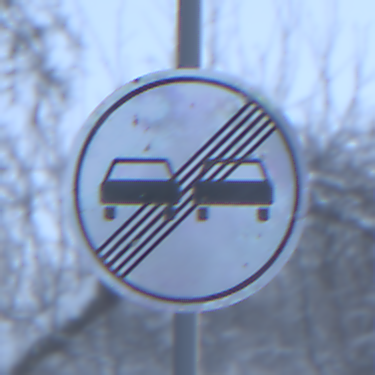
Verkehrszeichen: EndeUeberholverbot
Umgebung: Outdoor, Nature
Tageszeit: Midday
Wetter: Overcast
Licht: Natural
Jahreszeit: Winter
Kontrast: LowContrast